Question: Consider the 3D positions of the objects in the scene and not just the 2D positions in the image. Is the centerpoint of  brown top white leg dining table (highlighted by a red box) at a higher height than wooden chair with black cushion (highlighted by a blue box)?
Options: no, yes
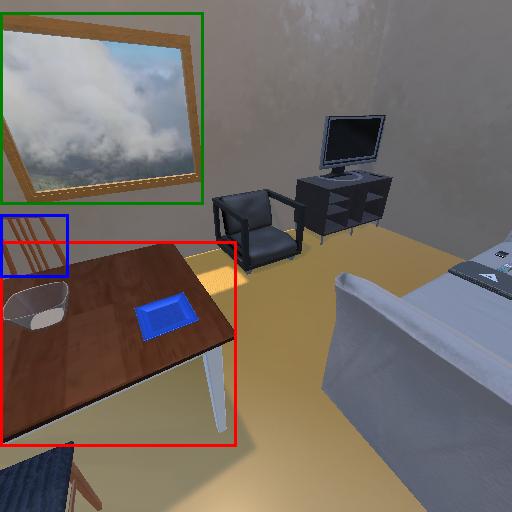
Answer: no